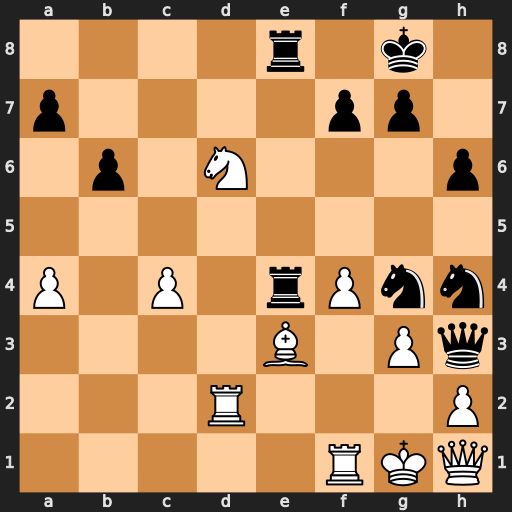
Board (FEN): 4r1k1/p4pp1/1p1N3p/8/P1P1rPnn/4B1Pq/3R3P/5RKQ
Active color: w
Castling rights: -
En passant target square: -
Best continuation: Nxe4 Nxe3 Re1